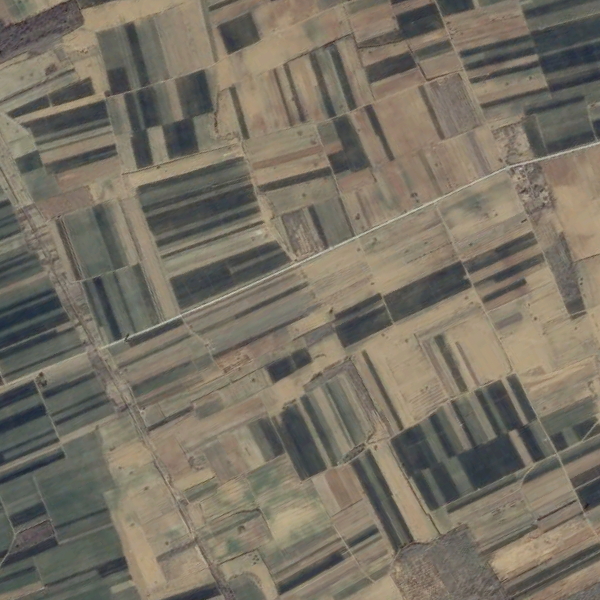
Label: Farmland